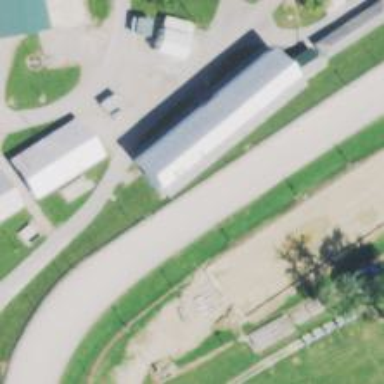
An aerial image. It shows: Grandstand building.